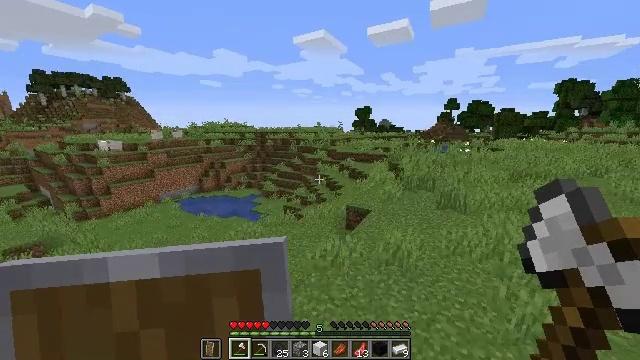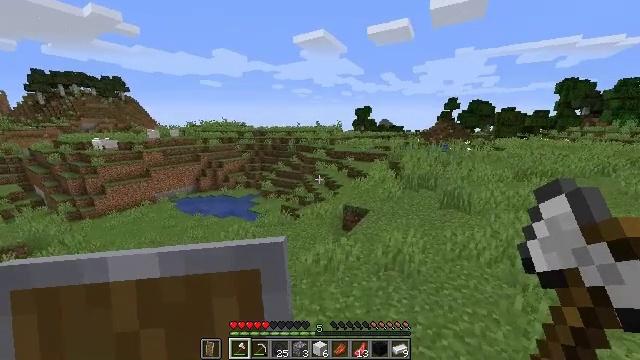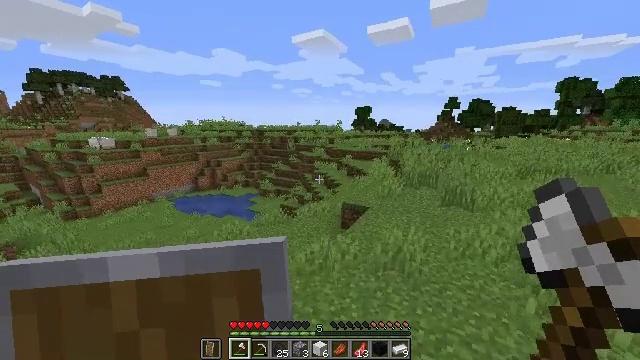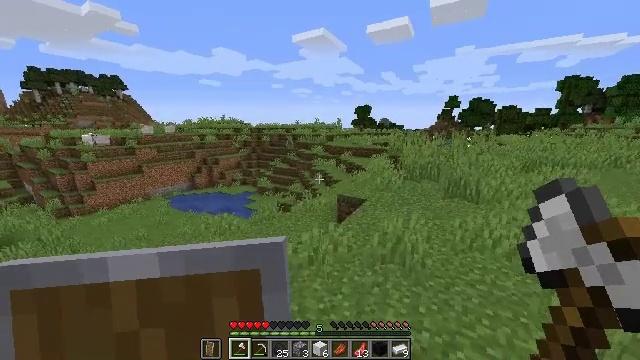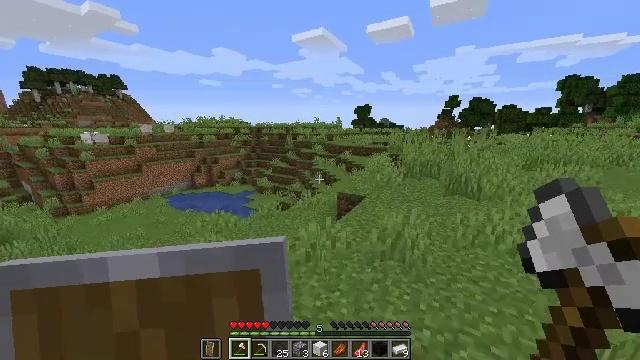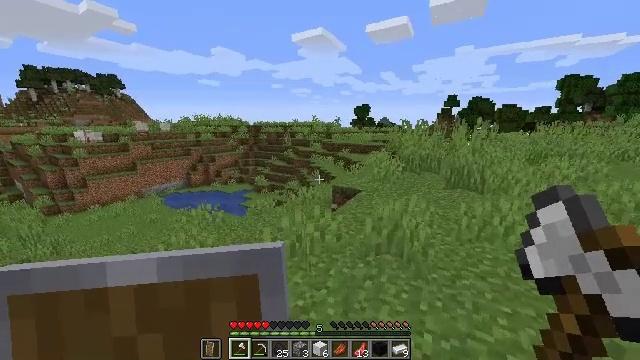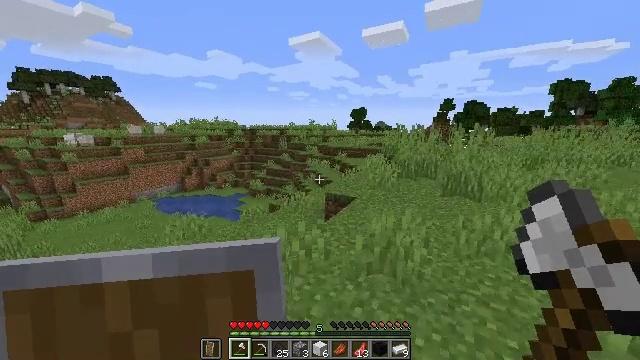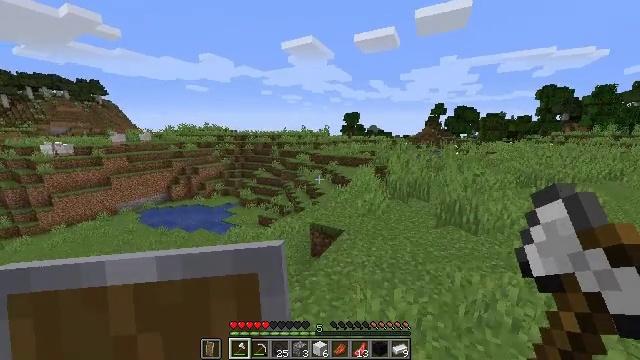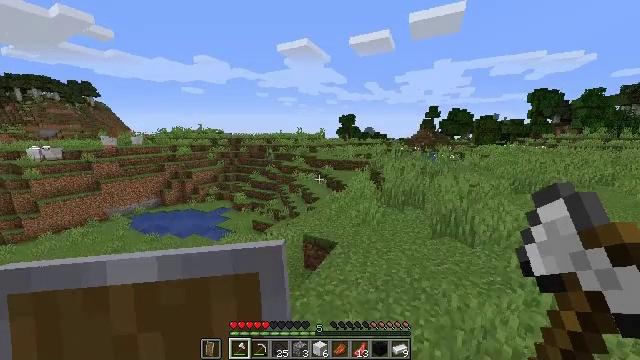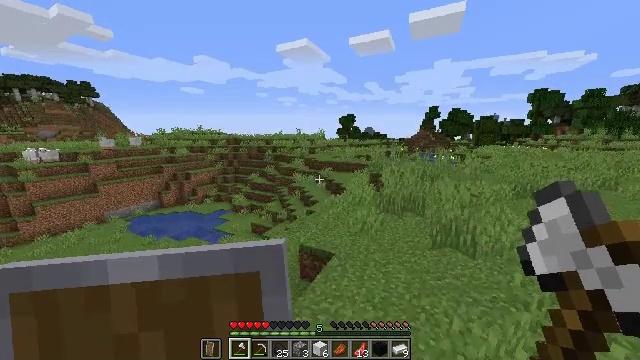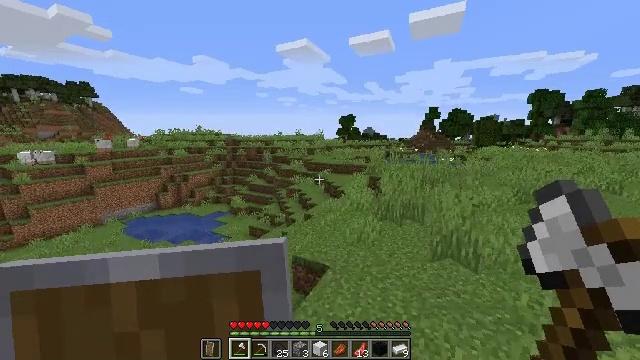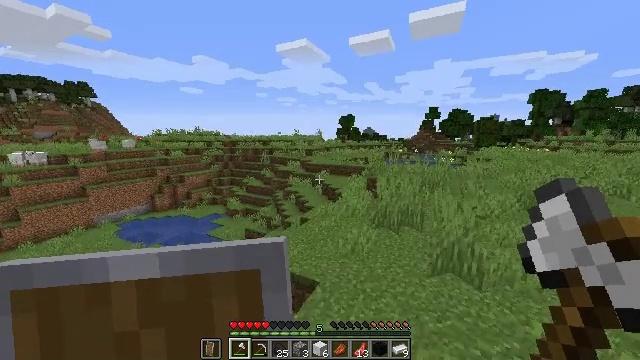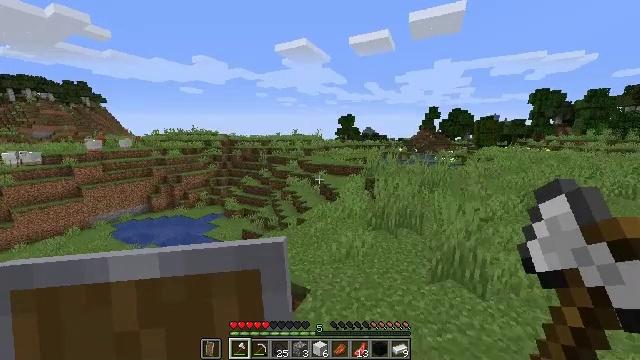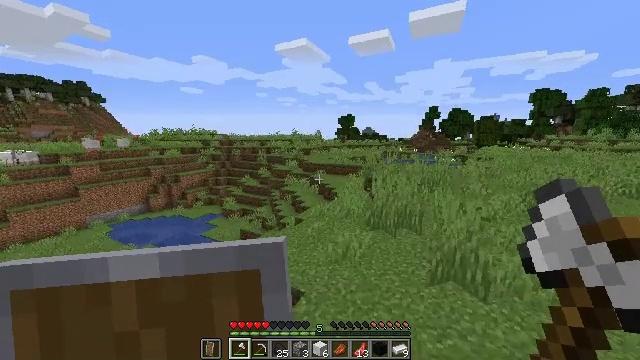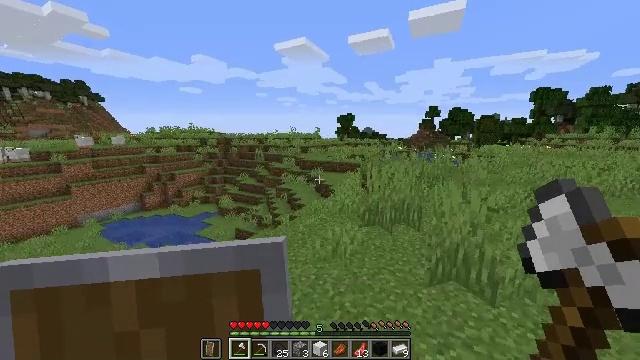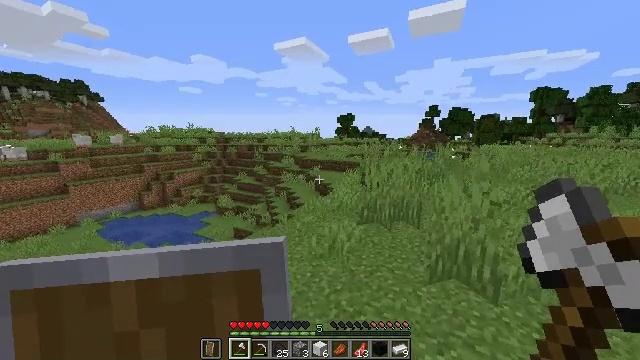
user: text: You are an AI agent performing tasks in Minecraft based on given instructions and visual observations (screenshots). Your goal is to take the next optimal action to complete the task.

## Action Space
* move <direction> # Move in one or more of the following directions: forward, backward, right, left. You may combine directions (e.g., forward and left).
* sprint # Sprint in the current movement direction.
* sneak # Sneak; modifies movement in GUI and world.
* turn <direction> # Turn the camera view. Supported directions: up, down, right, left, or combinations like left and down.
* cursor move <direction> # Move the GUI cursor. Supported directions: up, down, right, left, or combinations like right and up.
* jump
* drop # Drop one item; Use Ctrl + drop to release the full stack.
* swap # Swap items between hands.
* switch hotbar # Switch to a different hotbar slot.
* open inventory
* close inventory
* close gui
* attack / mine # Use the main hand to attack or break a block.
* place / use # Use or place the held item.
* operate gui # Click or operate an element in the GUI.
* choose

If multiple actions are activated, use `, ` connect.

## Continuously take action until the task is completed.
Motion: motion action
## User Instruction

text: Hunt animals.
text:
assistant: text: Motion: move forward and move right, sprint, jump
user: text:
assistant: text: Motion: move forward and move right, sprint, jump
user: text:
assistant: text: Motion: move forward and move right, sprint, jump
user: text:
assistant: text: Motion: move forward and move right, sprint, jump
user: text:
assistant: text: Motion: move forward and move right, sprint, jump
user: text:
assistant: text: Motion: move forward and move right, sprint, jump
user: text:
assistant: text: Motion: move forward and move right, sprint, turn right, jump
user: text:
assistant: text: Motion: move forward and move right, sprint, turn right, jump
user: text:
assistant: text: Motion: move forward and move right, sprint, jump
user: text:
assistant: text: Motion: move forward and move right, sprint, jump
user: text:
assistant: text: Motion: move forward and move right, sprint, jump
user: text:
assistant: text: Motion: move forward and move right, sprint, jump
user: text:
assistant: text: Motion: move forward and move right, sprint, jump
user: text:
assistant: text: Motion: move forward and move right, sprint, jump
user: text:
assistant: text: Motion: move forward and move right, sprint, jump
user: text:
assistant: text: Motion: move forward and move right, sprint, jump
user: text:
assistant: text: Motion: move forward and move right, sprint, jump
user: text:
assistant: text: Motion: move forward, sprint, jump
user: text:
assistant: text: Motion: move forward, sprint, jump
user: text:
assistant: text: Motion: move forward, sprint, jump
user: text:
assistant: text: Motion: move forward, sprint, jump
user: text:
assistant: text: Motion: move forward, sprint, jump
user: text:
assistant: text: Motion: move forward, sprint, jump
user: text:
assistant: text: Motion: move forward, sprint, jump
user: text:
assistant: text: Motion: move forward, sprint, jump
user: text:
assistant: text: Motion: move forward, sprint, jump
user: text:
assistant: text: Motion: move forward, sprint, jump
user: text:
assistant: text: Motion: move forward, sprint, jump
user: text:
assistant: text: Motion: move forward, sprint, jump
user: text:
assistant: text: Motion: move forward, sprint, jump